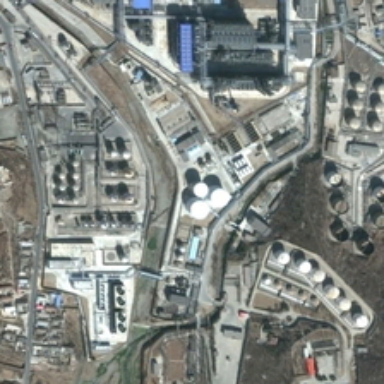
Some of the tanks are on the side of the road .